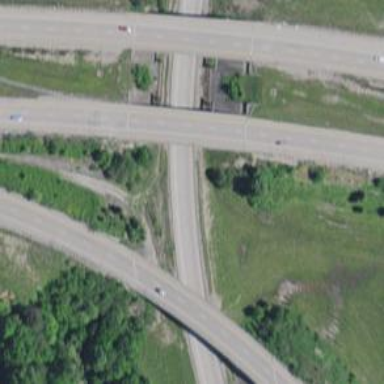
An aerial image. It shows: Bridge over motorway.